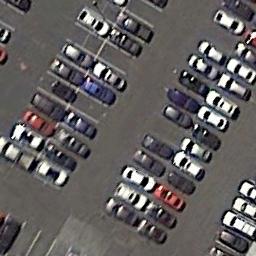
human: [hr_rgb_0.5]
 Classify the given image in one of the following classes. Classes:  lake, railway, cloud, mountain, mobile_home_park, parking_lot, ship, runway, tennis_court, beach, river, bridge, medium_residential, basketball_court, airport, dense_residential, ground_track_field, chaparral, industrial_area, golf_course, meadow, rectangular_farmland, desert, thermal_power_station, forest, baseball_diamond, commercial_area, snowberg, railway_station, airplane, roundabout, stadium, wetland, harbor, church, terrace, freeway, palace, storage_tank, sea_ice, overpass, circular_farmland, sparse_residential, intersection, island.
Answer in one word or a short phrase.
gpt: parking_lot